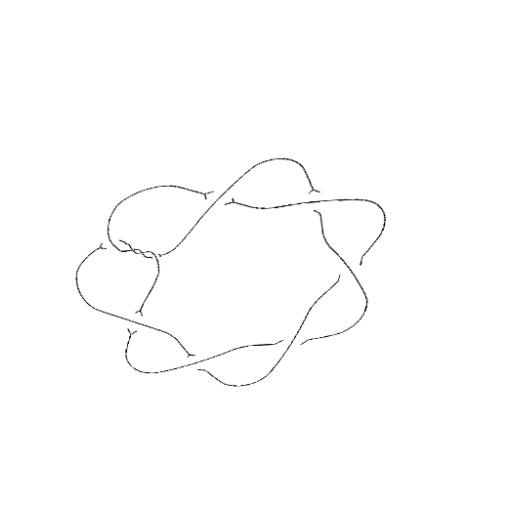
Crossing number: 10